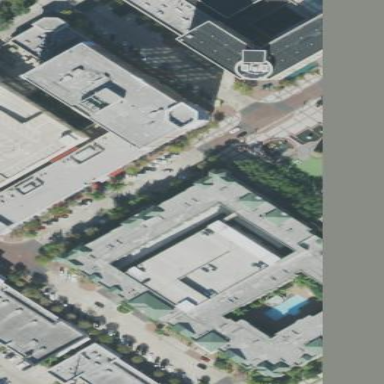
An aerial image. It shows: Retail building.